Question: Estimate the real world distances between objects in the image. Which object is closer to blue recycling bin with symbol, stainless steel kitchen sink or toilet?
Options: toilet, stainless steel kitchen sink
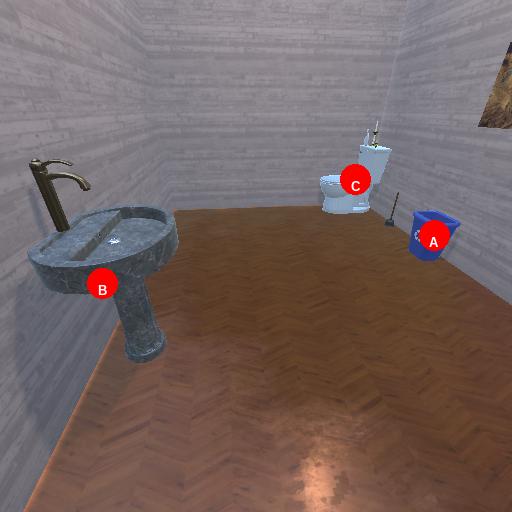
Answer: toilet